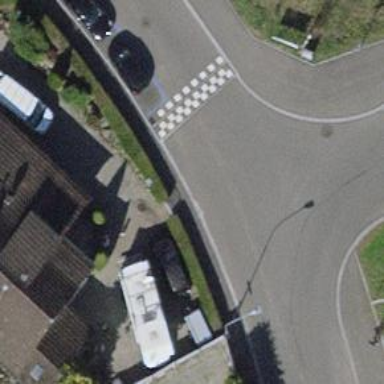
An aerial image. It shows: Kerb serving as barrier.